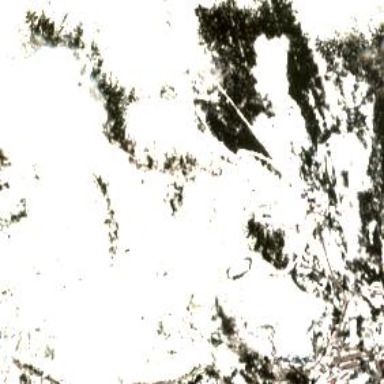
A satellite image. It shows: Area designated for winter sports.